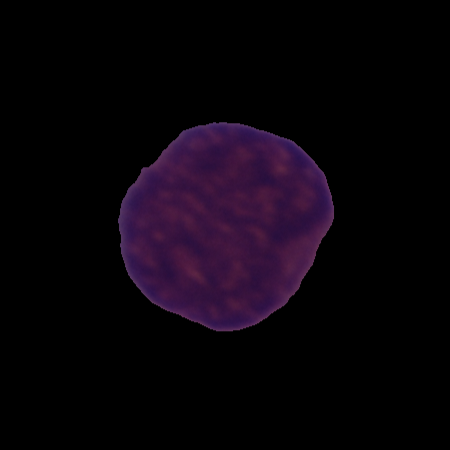
Label: cancer